Question: I'm wondering if it is possible to add a background image to a connector.
My objective is to create something like this:

This way I could have an animated images in the background symbolizing the direction and type of the connection.
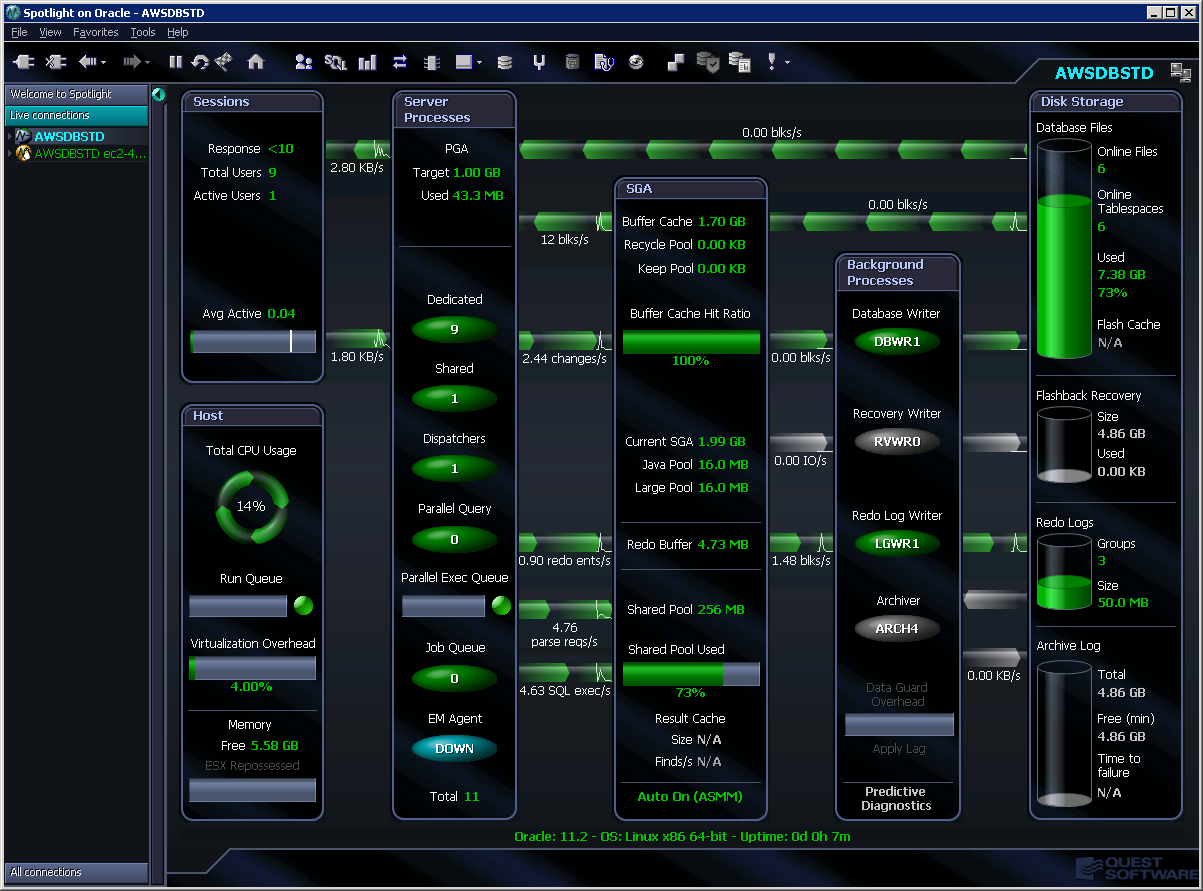
Answer: AFAIK it is not possible since the connection is made up of SVG object which itself acts as background image. You can try 'dashstyle' option while tweaking paint-style and gradients to obtain appropriate arrow as shown in image. For more refer: <URL>
Sample Code:
'''
jsPlumb.Defaults.PaintStyle = {
lineWidth: 4,
strokeStyle: 'rgba(123, 123, 123, 1)',
gradient:{
stops:[[0,"green"], [1,"red"]]
},
dashstyle: "7"
};
'''
Result:

: Remember to use 'jsPlumb.setRenderMode(jsPlumb.SVG)' since dashstyle doesn't work with jsPlumb.CANVAS (by default it is SVG)